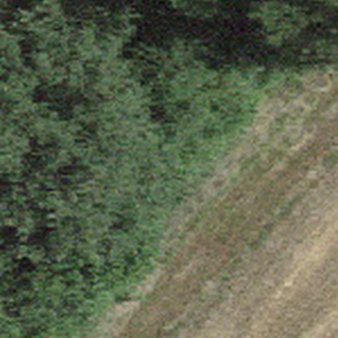
Label: other